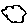
Label: cloud